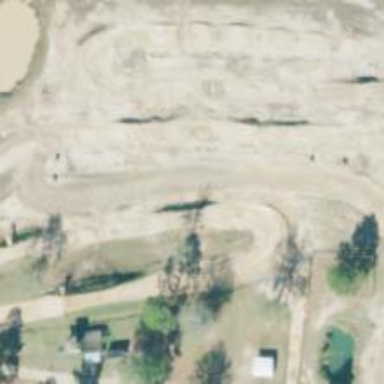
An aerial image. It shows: Motocross pitch for leisure land activities.